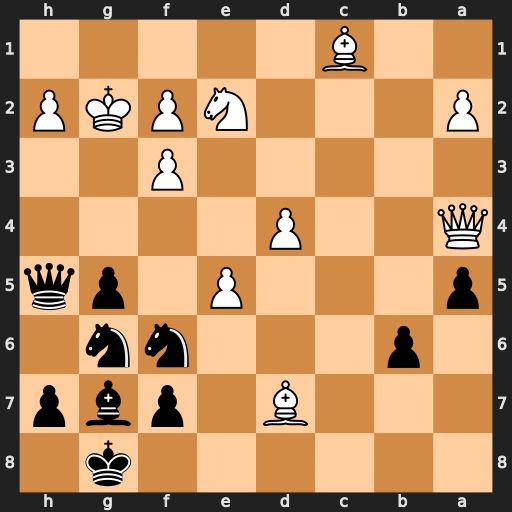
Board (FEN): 6k1/3B1pbp/1p3nn1/p3P1pq/Q2P4/5P2/P3NPKP/2B5
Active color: b
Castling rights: -
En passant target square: -
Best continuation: Nh4+ Kf1 Qxf3